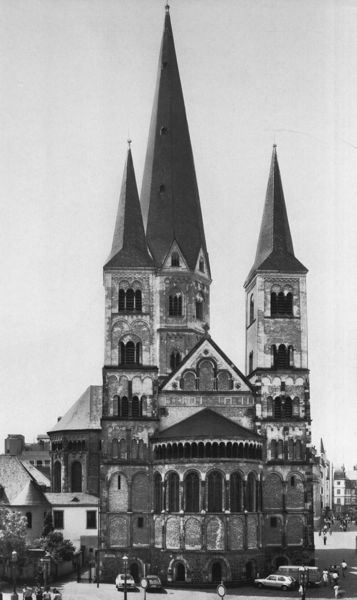
Titel: Bonner Münster, ehem. Chorherren-Stiftskirche St. Cassius und Florentinus
Standort: Bonn, Münster St. Cassius und Florentinus (EU - D - NRW)
Schlagwörter: weiß, schwarz, dach, kirche, rund, turm, auto, spitz, foto, fotografie, türme, rundfenster, romanik, chor, speyer